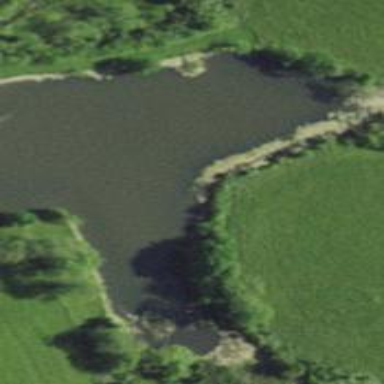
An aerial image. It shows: Peaceful pond surrounded by nature.